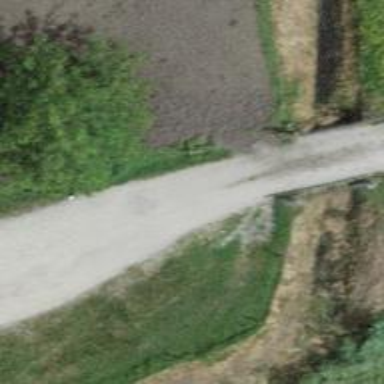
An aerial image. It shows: Gravel service road.